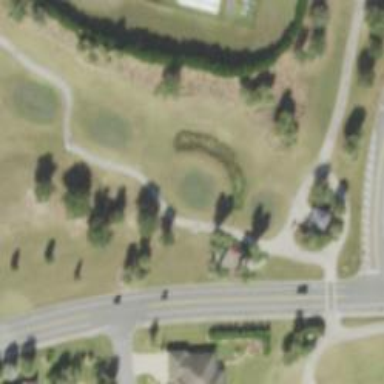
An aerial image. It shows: Golf cartpath that is also road path.